Field crop: maize
Growth stage: 2
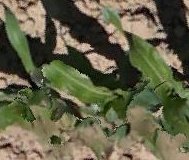
Species: maize